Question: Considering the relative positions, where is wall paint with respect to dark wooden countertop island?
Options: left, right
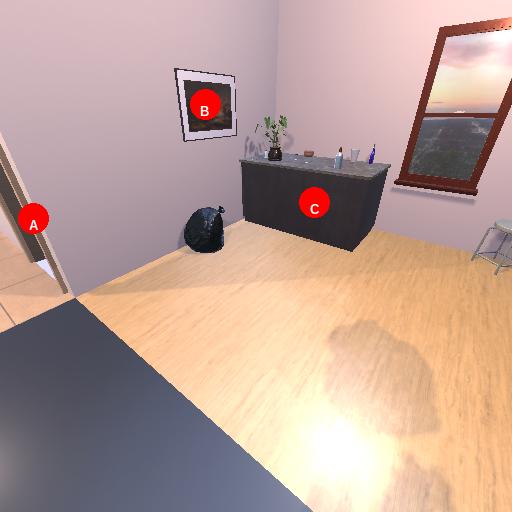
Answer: left